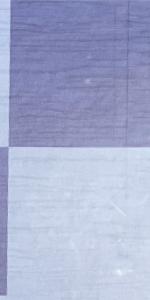
Label: Empty